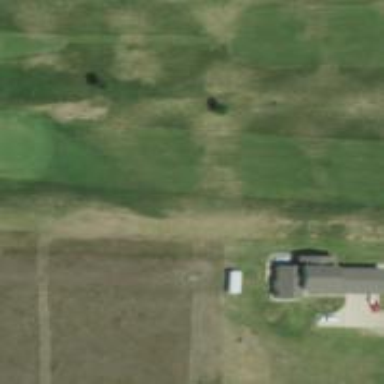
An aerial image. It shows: View of golf hole.